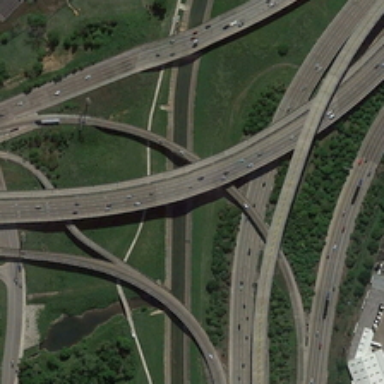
The ease of the road is surrounded by land and many houses .